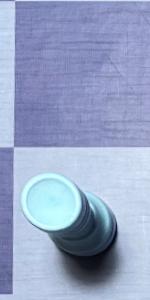
Label: Rook_White